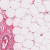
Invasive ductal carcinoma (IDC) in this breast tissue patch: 0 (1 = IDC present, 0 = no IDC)